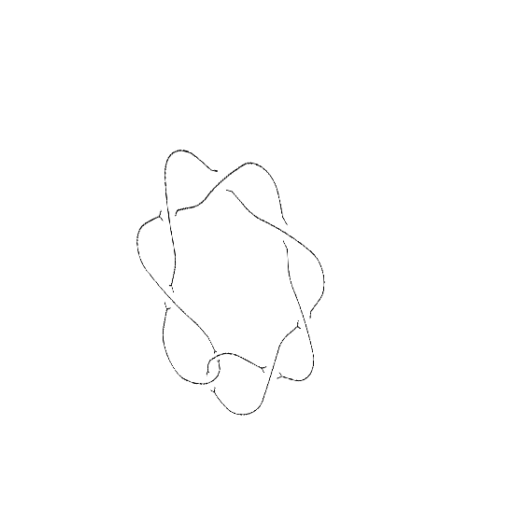
Crossing number: 8